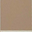
Piece: xx